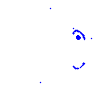
Particle: kaon